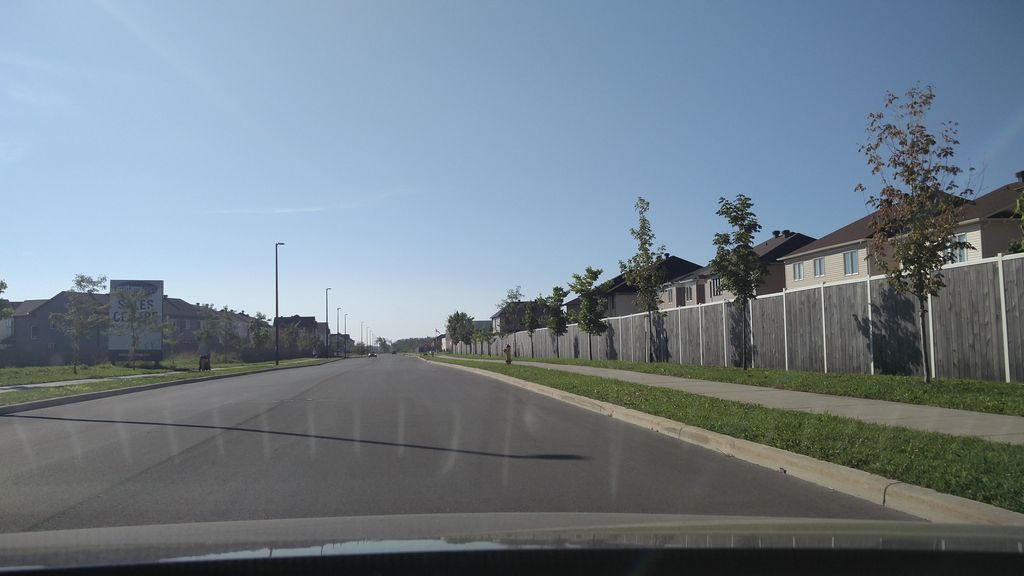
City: ottawa-gatineau